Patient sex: M
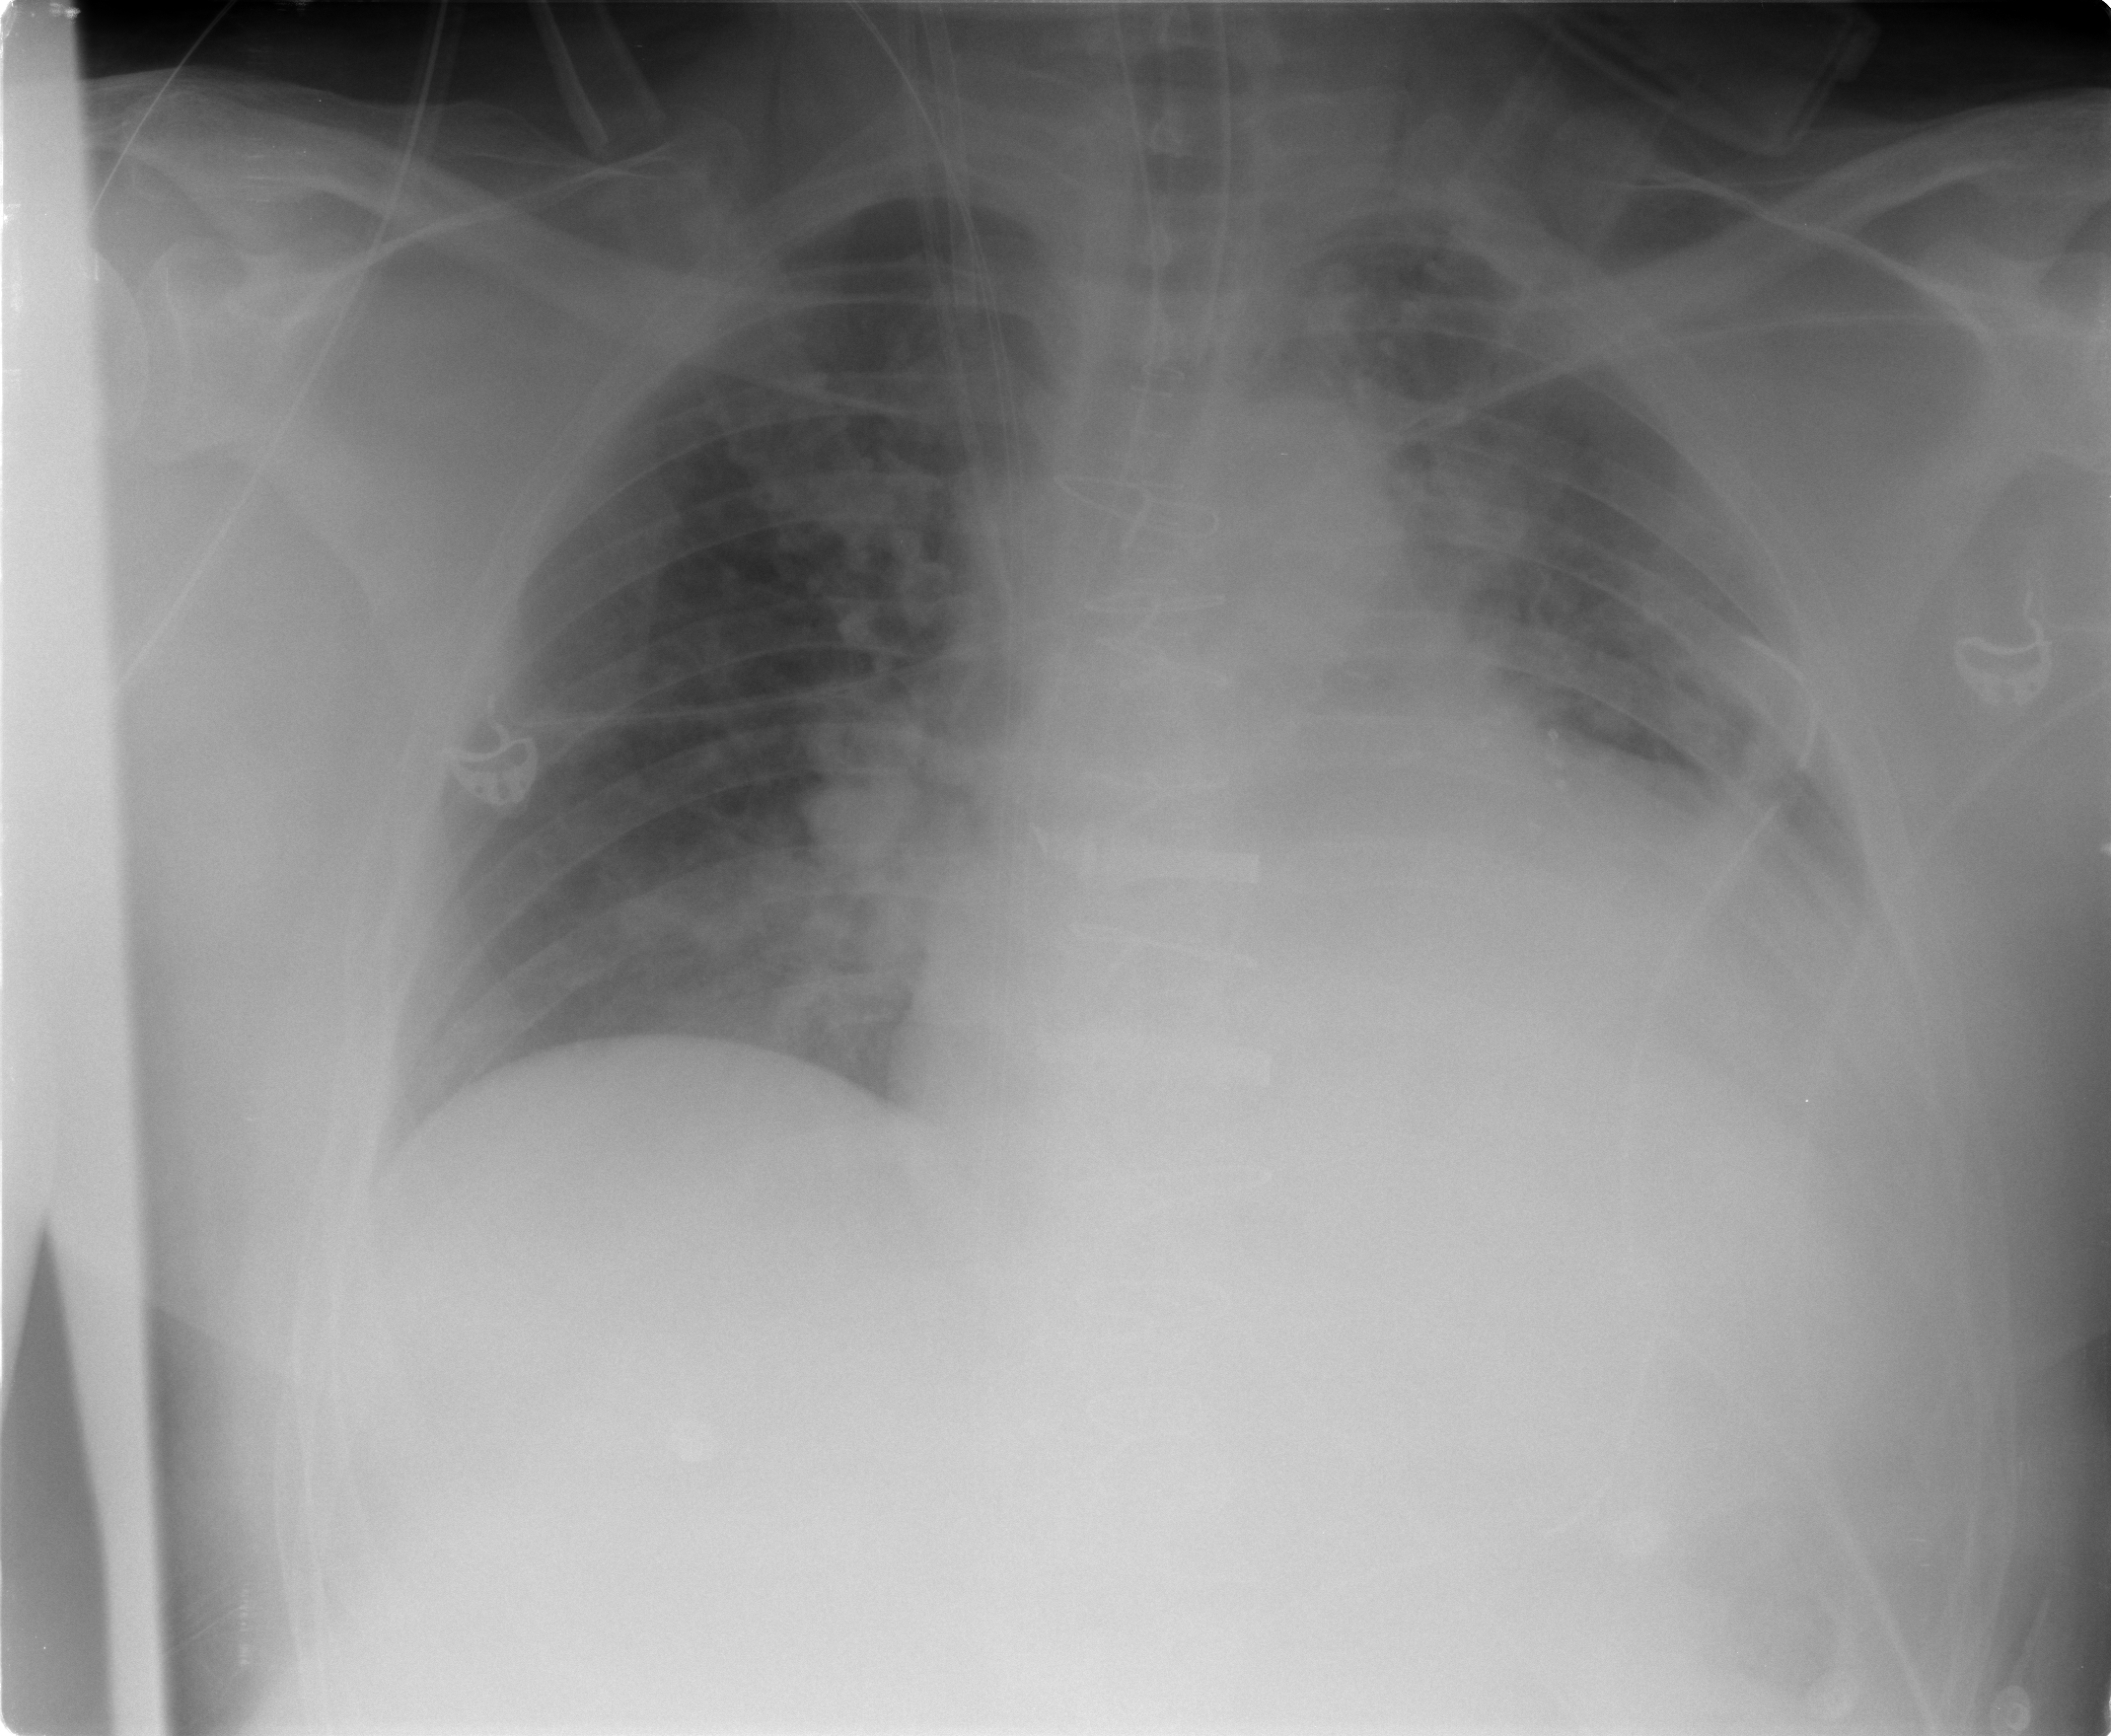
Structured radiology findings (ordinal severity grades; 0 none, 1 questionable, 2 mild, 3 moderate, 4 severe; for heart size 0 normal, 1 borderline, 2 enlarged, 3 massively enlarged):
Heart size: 3
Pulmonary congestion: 3
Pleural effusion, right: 0
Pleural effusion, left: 2
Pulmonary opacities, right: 0
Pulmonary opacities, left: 0
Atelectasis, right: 0
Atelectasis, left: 3